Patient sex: M
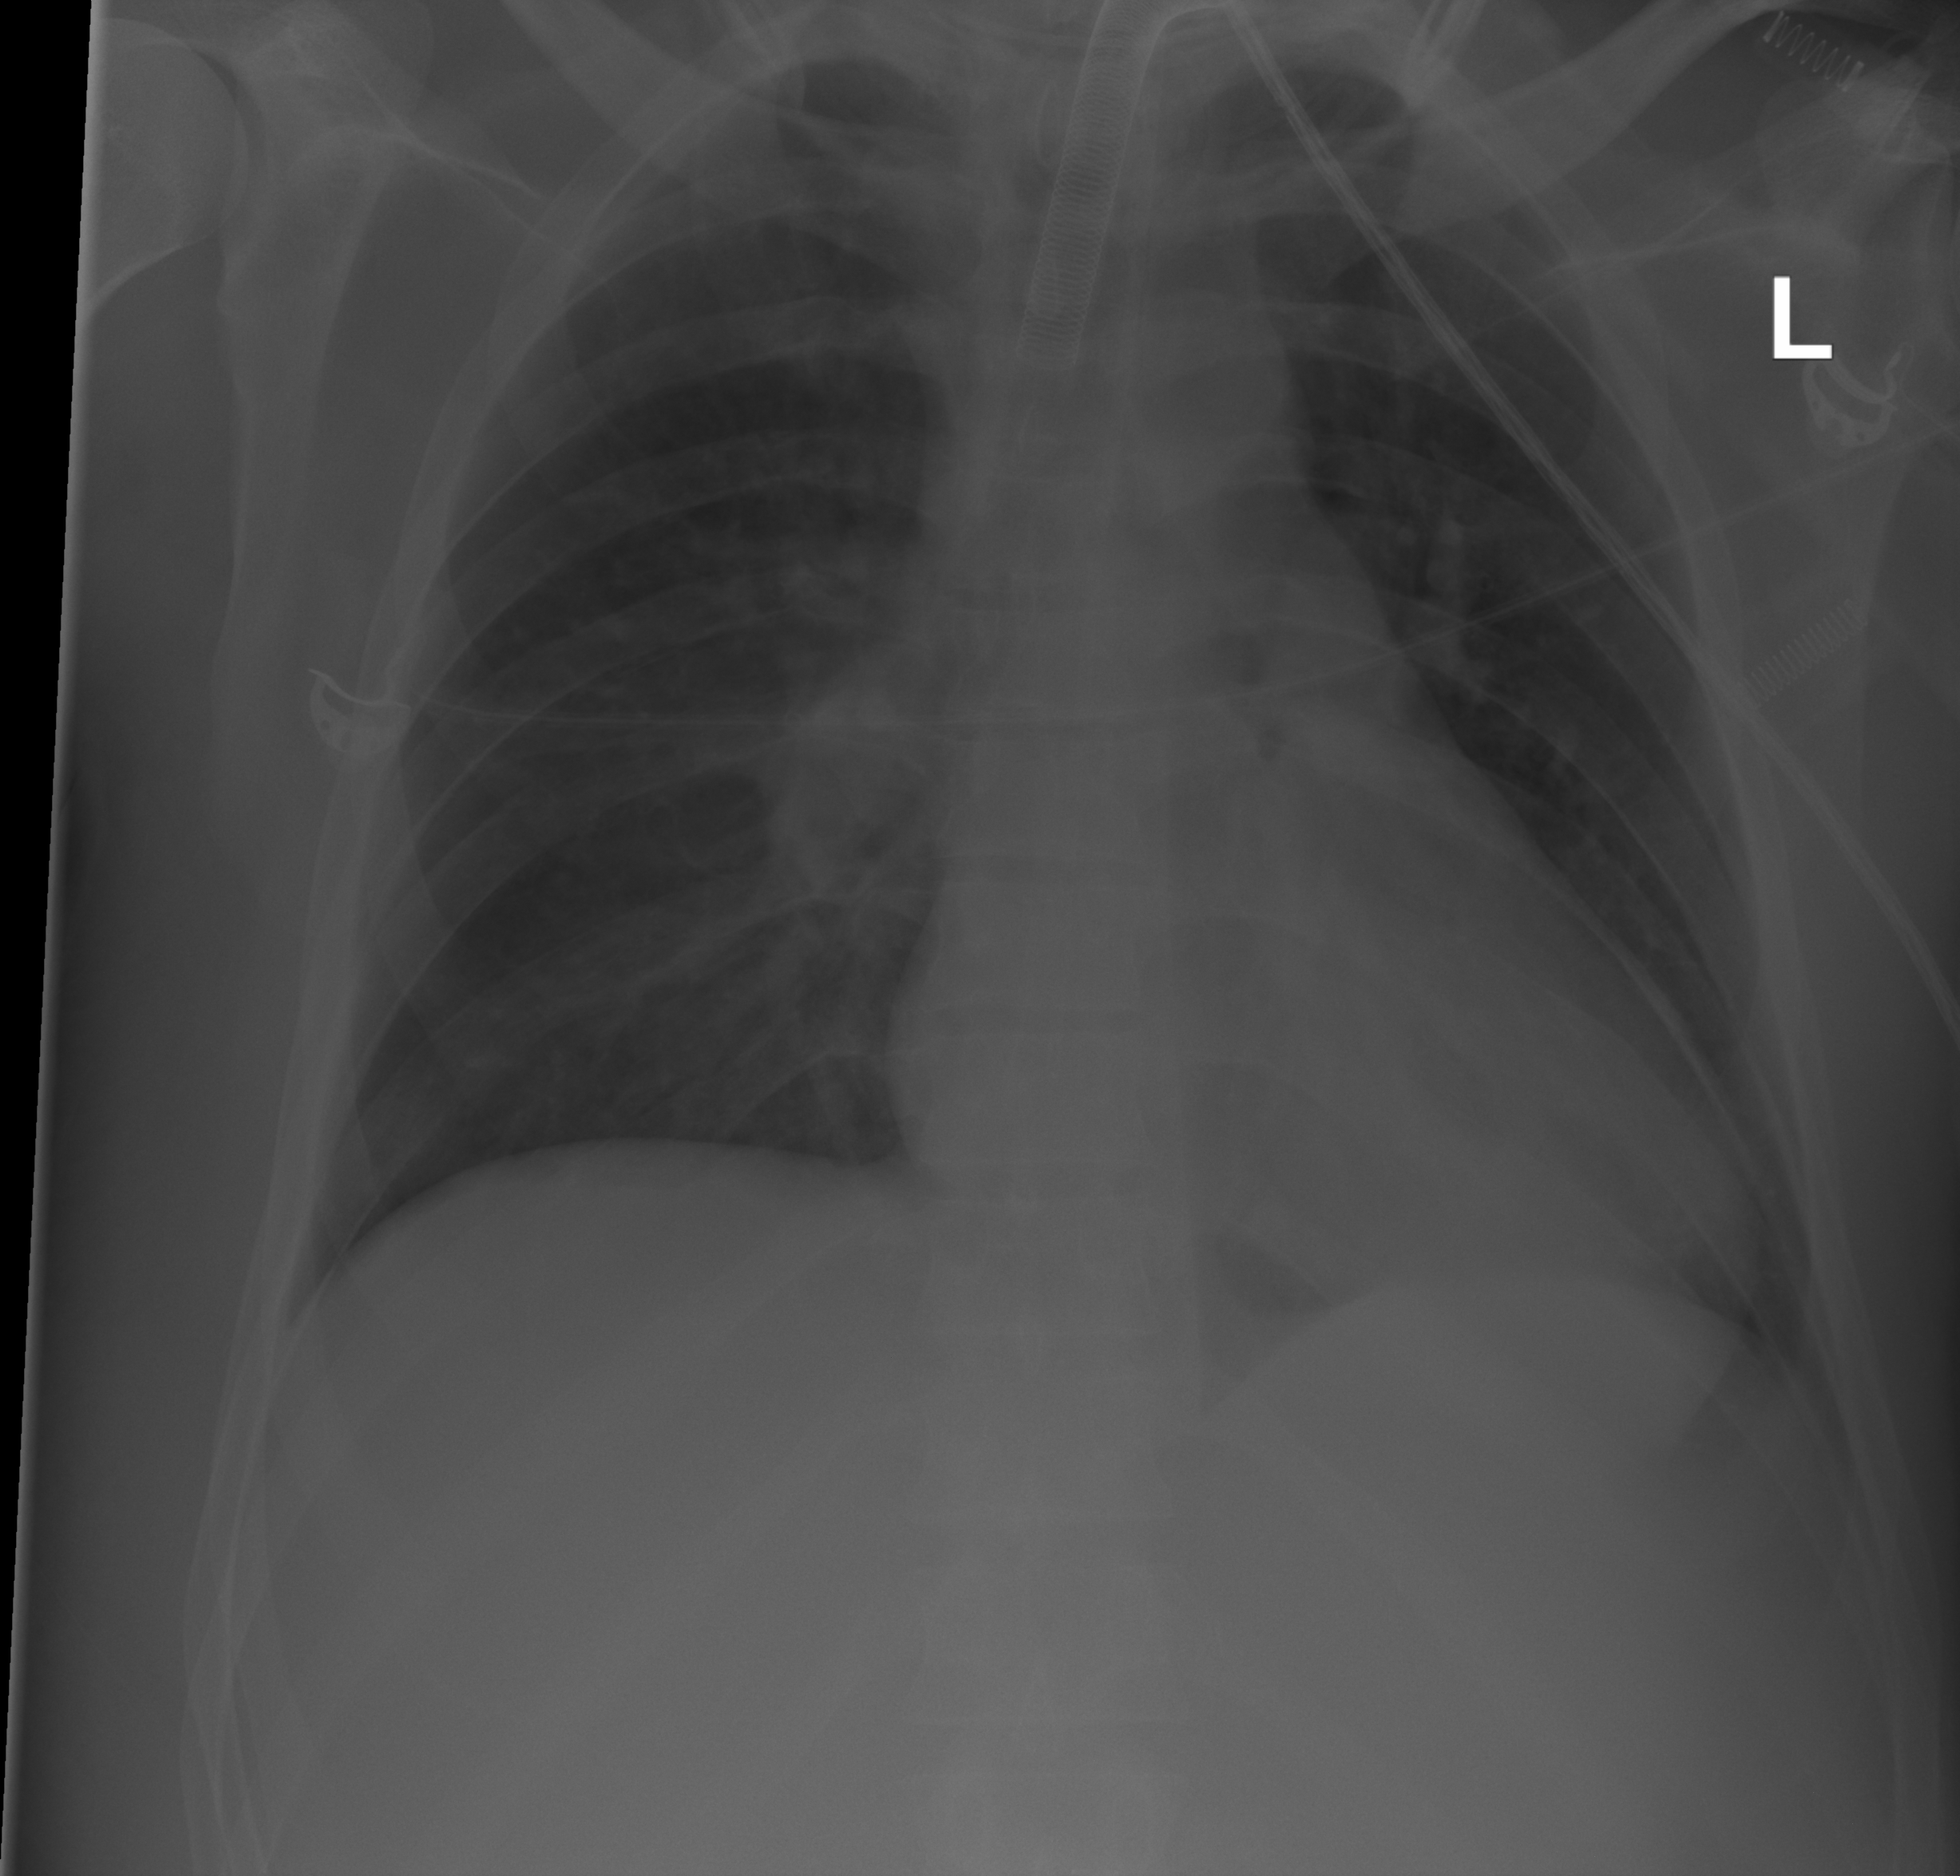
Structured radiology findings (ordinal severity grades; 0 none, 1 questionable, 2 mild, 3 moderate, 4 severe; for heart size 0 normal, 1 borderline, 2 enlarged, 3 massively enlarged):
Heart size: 2
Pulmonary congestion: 0
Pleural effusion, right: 1
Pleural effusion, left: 0
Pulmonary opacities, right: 0
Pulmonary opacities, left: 0
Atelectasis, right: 0
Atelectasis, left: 0